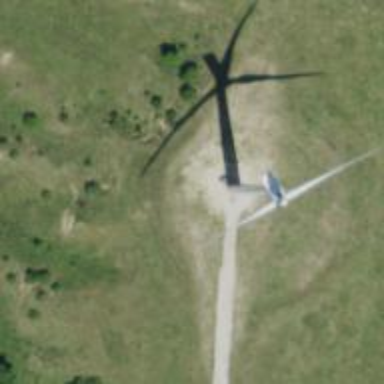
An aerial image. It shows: Wind generator powered by horizontal-axis wind turbine.